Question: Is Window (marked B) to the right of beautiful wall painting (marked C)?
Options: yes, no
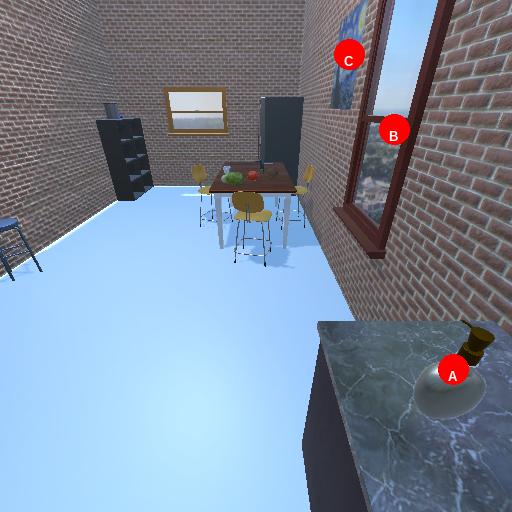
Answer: yes